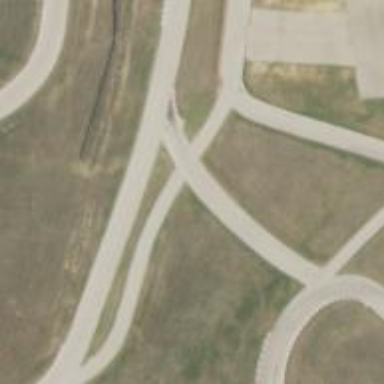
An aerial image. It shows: Motor sport raceway.